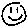
Label: smiley face